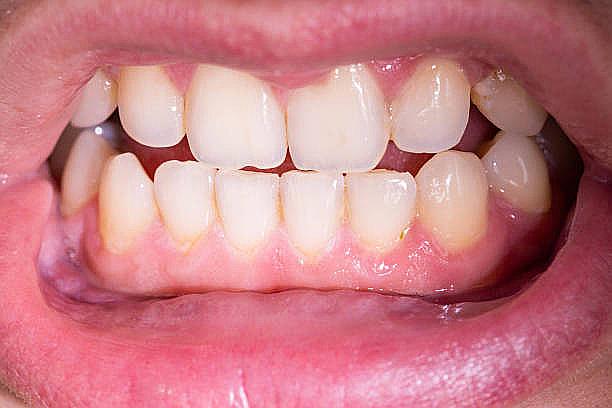
Condition: Gingivitis